Question: I have written a program that is to find a box in another program and set focus to it. Once this is done it will sendkeys and save to this box.
I am using Findwindow and FindwindowEx to locate the box, but I have a bit of an issue.

if you notice the windows are the same all the way down to the first TPanel. Now after that there are 3Tpanel Classes.
After 3Tpanel Classes there are multiple TttgEdit Classes.
How do I teach the program which Classes I want to select?
Here is my code thus far.
Delcare
'''
Private Declare Function SetForegroundWindow Lib "user32" (ByVal hwnd As IntPtr) As Long
Private Declare Auto Function FindWindow Lib "user32.dll" ( _
ByVal lpClassName As String, _
ByVal lpWindowName As String _
) As IntPtr
Private Declare Auto Function FindWindowEx Lib "user32.dll" ( _
ByVal hwndParent As IntPtr, _
ByVal hwndChildAfter As IntPtr, _
ByVal lpszClass As String, _
ByVal lpszWindow As String _
) As IntPtr
'''
Source
'''
Dim hWnd As IntPtr = FindWindow("TRunprgForm", Nothing)
If hWnd.Equals(IntPtr.Zero) Then
Return
End If
cb1.Checked = True
'--------------------instert here
Dim hWndChild1 As IntPtr = _
FindWindowEx(hWnd, IntPtr.Zero, "TmisinvForm", Nothing)
If hWndChild1.Equals(IntPtr.Zero) Then
Return
End If
Dim hWndChild2 As IntPtr = _
FindWindowEx(hWndChild1, IntPtr.Zero, "TScrollBox", Nothing)
If hWndChild2.Equals(IntPtr.Zero) Then
Return
End If
Dim hWndChild3 As IntPtr = _
FindWindowEx(hWndChild2, IntPtr.Zero, "TPageControl", Nothing)
If hWndChild3.Equals(IntPtr.Zero) Then
Return
End If
Dim hWndChild4 As IntPtr = _
FindWindowEx(hWndChild3, IntPtr.Zero, "TTabSheet", Nothing)
If hWndChild4.Equals(IntPtr.Zero) Then
Return
End If
Dim hWndChild5 As IntPtr = _
FindWindowEx(hWndChild4, IntPtr.Zero, "TttgCenterPanel", Nothing)
If hWndChild5.Equals(IntPtr.Zero) Then
Return
End If
Dim hWndChild6 As IntPtr = _
FindWindowEx(hWndChild5, IntPtr.Zero, "TPanel", Nothing)
If hWndChild6.Equals(IntPtr.Zero) Then
Return
End If
Dim hWndEdit As IntPtr = _
FindWindowEx(hWndChild6, IntPtr.Zero, "TttgDBEdit", Nothing)
If hWndEdit.Equals(IntPtr.Zero) Then
Return
End If
SetForegroundWindow(hWndEdit)
'''
The numbers on the left hand side, hWnd, They change every time the screen is closed and opened, so I cant use them as a static number. Any help would be awesome.
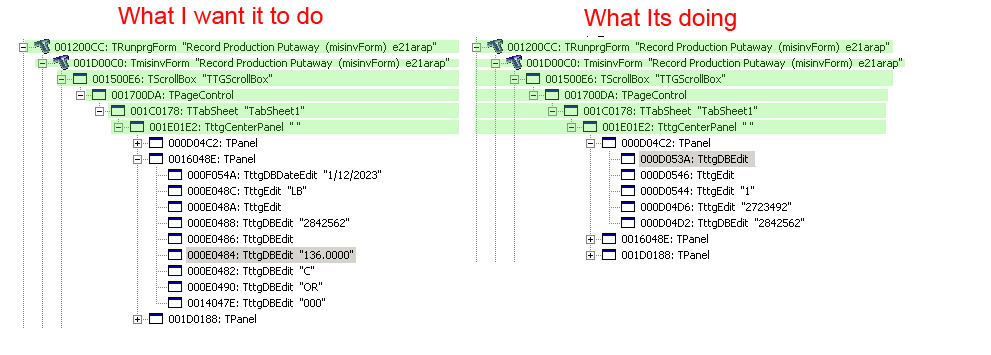
Answer: It looks like you want the second TPanel under the 'TttgCenterPanel'.
In order to do that, you can find the first TPanel (you already did this), and after that, find the TPanel that is a descendant of 'TttgCenterPanel', and comes after the first TPanel. You need to pass 'hwndChild5' into the 'hwndChildAfter of'FindWindowEx'.
'''
' .... all the stuff you did before
Dim hWndChild5 As IntPtr = _
FindWindowEx(hWndChild4, IntPtr.Zero, "TttgCenterPanel", Nothing)
If hWndChild5.Equals(IntPtr.Zero) Then
Return
End If
Dim hWndChild6 As IntPtr = _
FindWindowEx(hWndChild5, IntPtr.Zero, "TPanel", Nothing)
If hWndChild6.Equals(IntPtr.Zero) Then
Return
End If
Dim hWndChild6Second As IntPtr = _
FindWindowEx(hWndChild5, hWndChild6, "TPanel", Nothing)
If hWndChild6Second.Equals(IntPtr.Zero) Then
Return
End If
Dim hWndEdit As IntPtr = _
FindWindowEx(hWndChild6Second, IntPtr.Zero, "TttgDBEdit", Nothing)
If hWndEdit.Equals(IntPtr.Zero) Then
Return
End If
SetForegroundWindow(hWndEdit)
'''
From the <URL>:
> hwndChildAfter [in, optional]Type: HWNDA handle to a child window. The child window must be a direct child window of hwndParent, not just a descendant window.If hwndChildAfter is NULL, the search begins with the first child window of hwndParent.
This approach will work if you are trying to find the second TPanel. If they are in random order each time, this will fail.